Question: Folliwing instructions given in the <URL>, I have the following view model:
'''
var newContactViewModel = function () {
var self = this;
self.Name = ko.observable();
self.Address = ko.observable();
self.City = ko.observable();
self.State = ko.observable();
self.PostalCode = ko.observable();
self.Save = function () {
$.ajax({
type: "POST",
url: "/contact",
data: ko.toJS(self), //infinite loop here
success: state.OnSaved
});
};
};
'''
When the 'self.Save' method is called, an infinite loop occurs. Chrome actually reports the error as:
> Uncaught RangeError: Maximum call stack size exceeded
If I use 'ko.mapping.toJS(self)' instead of 'ko.toJS(self)', then I get a slightly more revealing error, but no real error "message":

If I swap 'ko.toJS(self)' out with something like '{ Name: self.Name(), Address: self.Address() /* etc */ }', then everything works fine. It seems like it's trying to convert the 'Save' method and re-calling the method as a result.
There's either a bug in KnockoutJS or there's a problem when how I'm using it. I'd prefer the latter. Thoughts?
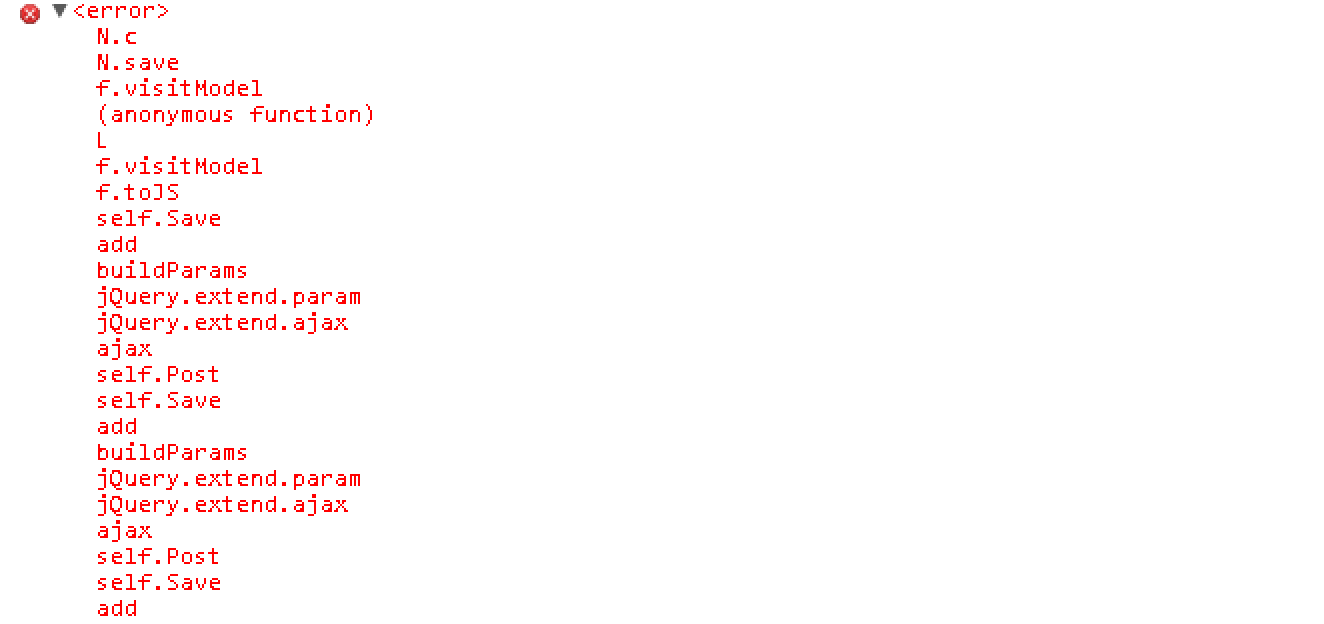
Answer: I found out the problem with the code. 'ko.toJS' preserves functions in the object so it is able to map it fine. However, jquery will invoke all functions on the data object to attempt to get a value. This in turn causes the infinite loop.
You need to flag the 'Save' function to not be mapped. Unfortunately the 'toJS' function doesn't appear to be able to do that. It will keep all members of the object. The mapping plugin fortunately allows you to do that.
To exclude a member, set the 'ignore' option to an array containing ''Save'' and it will ignore the 'Save' member when mapped.
'''
var data = ko.mapping.toJS(self, {
ignore: ['Save']
});
'''
If you're not using the mapping plugin, you always have the option to remove the 'Save' function from the JS object.
'''
self.Save = function () {
$.ajax({
type: "POST",
url: "/contact",
data: self.ToData(),
success: state.OnSaved
});
};
self.ToData = function () {
var data = ko.toJS(self);
delete data.Save; // remove functions
delete data.ToData;
return data;
};
'''
On the other hand, I would suggest not trying to use the view model instance as the data to your calls. I would explicitly create the data object instead. Sure it has the potential to be very long, but it's an approach that will very likely always work.
'''
self.ToData = function () {
return ko.toJS({
Name: self.Name,
Address: self.Address,
City: self.City,
State: self.State,
PostalCode: self.PostalCode
});
};
'''